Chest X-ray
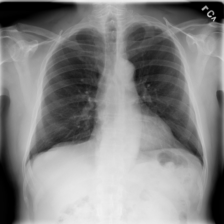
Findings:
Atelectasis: negative
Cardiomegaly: negative
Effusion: negative
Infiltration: negative
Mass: negative
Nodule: negative
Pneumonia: negative
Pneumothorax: negative
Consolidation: negative
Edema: negative
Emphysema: negative
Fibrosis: negative
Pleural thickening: negative
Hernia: negative